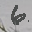
Label: 6